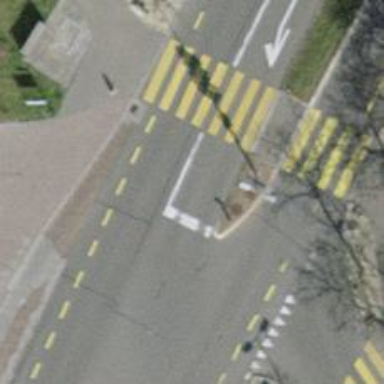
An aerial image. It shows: Primary highway with asphalt surface and designated cycle lane.